Question: I am currently implementing a <URL>. I use a 'PanResponder' to register move events and create different paths that I then display as multiple 'Polyline' elements while the user draws on the view like so:
'''
const GesturePath: React.FC<GesturePathProps> = ({
paths,
color,
width,
height,
strokeWidth,
}) => {
return (
<Svg height='100%' width='100%' viewBox={'0 0 ${width} ${height}'}>
{paths.map((path) => (
<Polyline
key={path.id}
points={path.points.map((p) => '${p.x},${p.y}').join(" ")}
fill='none'
stroke={color}
strokeWidth={strokeWidth}
/>
))}
</Svg>
);
};
'''
Unfortunately, the lines I produce are extremely rough and jagged and I believe the 'PanResponder.onPanResponderMove' handler is fired too infrequently for my needs (on average it is called every 50ms on the Android Pixel 4 emulator and I'm not sure if I can expect more from a real device).
Maybe there is better candidate than PanResponder for handling gestures in my use case?
I have implemented a smoothing function (based on this answer <URL> that behaves correctly but since the points are so distant from each other the user's input gets noticeably distorted.
Here's an example without smoothing:

Below my GestureHandler implementation:
'''
const GestureRecorder: React.FC<GestureRecorderProps> = ({ addPath }) => {
const buffRef = useRef<Position[]>([]);
const pathRef = useRef<Position[]>([]);
const timeRef = useRef<number>(Date.now());
const pathIdRef = useRef<number>(0);
const panResponder = useRef(
PanResponder.create({
onStartShouldSetPanResponder: () => true,
onStartShouldSetPanResponderCapture: () => true,
onMoveShouldSetPanResponder: () => true,
onMoveShouldSetPanResponderCapture: () => true,
onPanResponderMove: (event) => {
// workaround for release event
// not working consistently on android
if (Date.now() - timeRef.current > RELEASE_TIME) {
pathIdRef.current += 1;
pathRef.current = [];
buffRef.current = [];
}
timeRef.current = Date.now();
pathRef.current.push({
x: event.nativeEvent.locationX,
y: event.nativeEvent.locationY,
});
addPath({
points: calculateSmoothedPath(event),
id: pathIdRef.current,
});
},
// not working on Android
// release event is not consistent
// onPanResponderRelease: () => {
// pathIdRef.current += 1;
// pathRef.current = [];
// buffRef.current = [];
// },
})
).current;
const calculateSmoothedPath = (event: GestureResponderEvent) => {
// implementation
// ...
// see: https://stackoverflow.com/questions/40324313/svg-smooth-freehand-drawing
}
return (
<View
style={StyleSheet.absoluteFill}
collapsable={false}
{...panResponder.panHandlers}
/>
);
};
'''
## Side Note
I have not found any documentation on PanResponder suggesting that a sample rate configuration option exists so I am totally open to alternatives (even dropping the PanResponder + native SVG method entirely) as long as I don't have to eject the expo project and I can have control over the layout (I don't want to use external components that come with specific UIs).
I have tried using the <URL>, but the repository seems not to be mantained anymore and the expo client crashes consistently when using it.
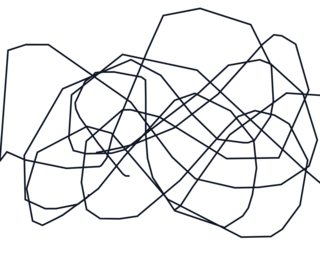
Answer: I have been trying different solutions after I posted the question and I have ended up changing my 'GestureHandler' implementation slightly.
I am now using 'PanGestureHandler' from <URL> instead of 'PanResponder'.
This component lets the user specify a 'minDist' prop for tweaking activation, here is the description from the docs:
> Minimum distance the finger (or multiple finger) need to travel before the handler activates. Expressed in points.
Below the new implementation:
'''
<PanGestureHandler
minDist={1}
onGestureEvent={(e) => {
// same code from the previous onPanResponderMove
}
>
<View style={StyleSheet.absoluteFill} collapsable={false} />
</PanGestureHandler>
'''
I had also overestimated my GPU capabilities while running the emulator, after building an APK and testing on a real device I realized the drawing input behaves much more fluidly.